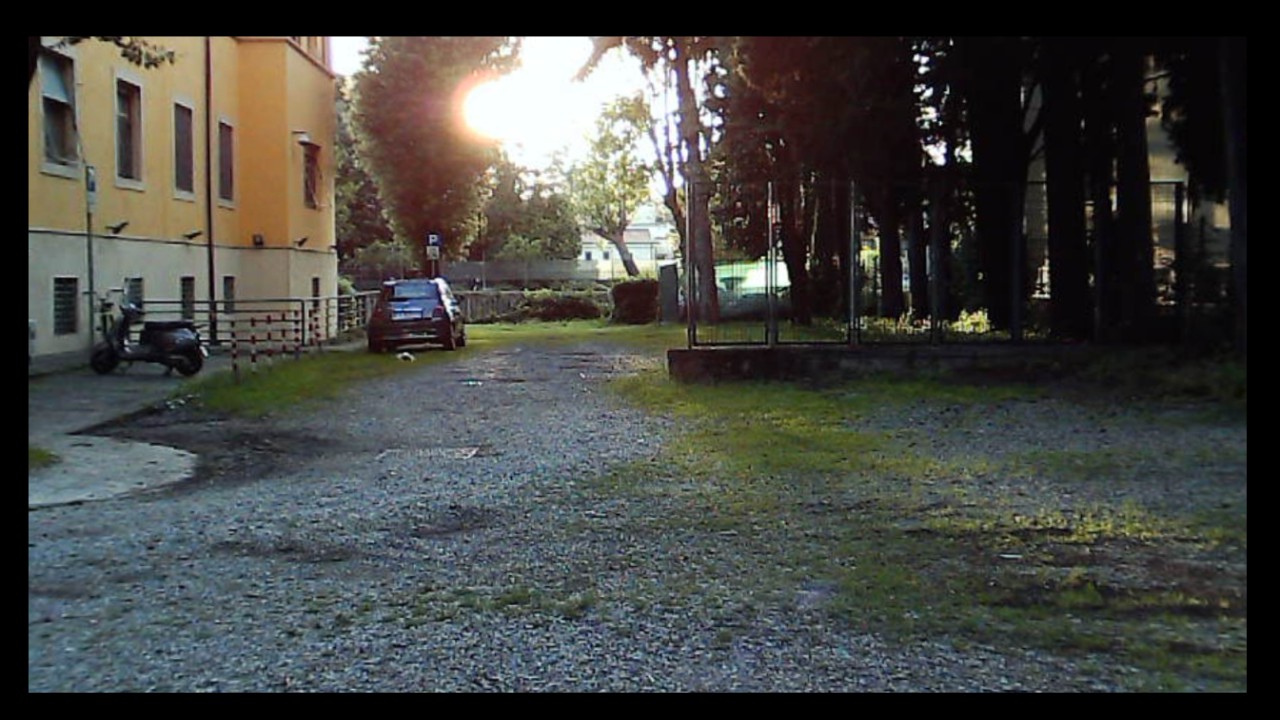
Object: DarwinFPV cineape20